This wavelet scalogram was computed from a rotor test-rig vibration snapshot. Based on the visible evidence, which rotor condition applies: normal, misalignment, unbalance, looseness?
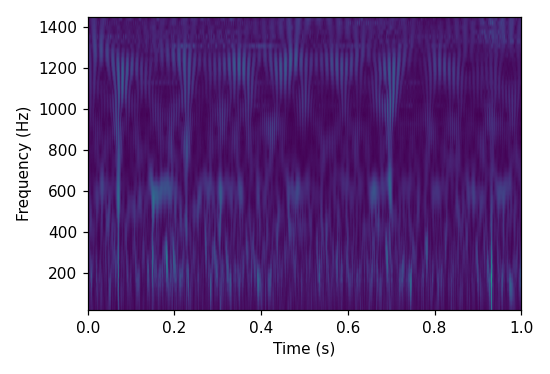
Answer: misalignment